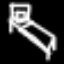
Label: bed